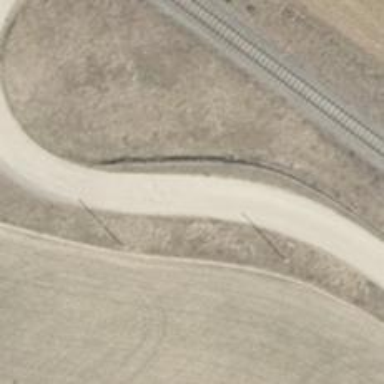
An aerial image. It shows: Track with grade 2 tracktype.